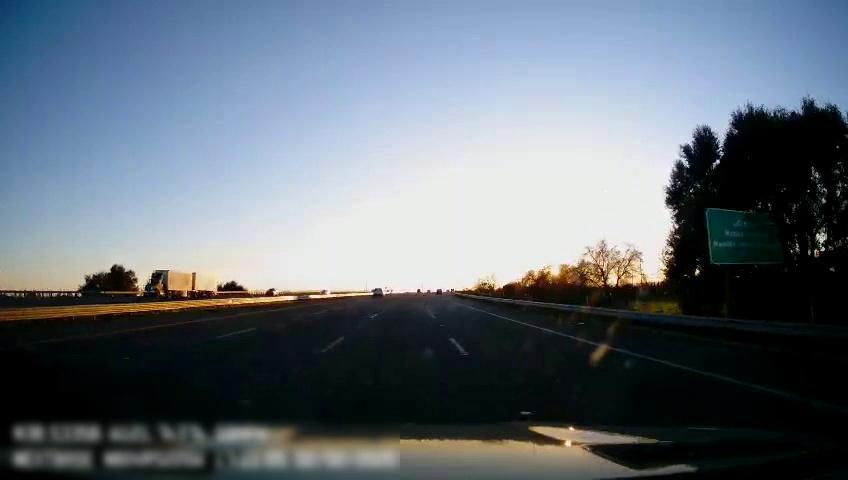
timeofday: Day
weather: Sunny
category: Drivable Space
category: Drivable Space
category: Vehicles | SUV
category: Vehicles | Truck
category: Vehicles | SUV
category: Lanes | Alternate Lane
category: Lanes | Alternate Lane
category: Lanes | Current Lane
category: Lanes | Current Lane
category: Lanes | Alternate Lane
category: Traffic | Signs